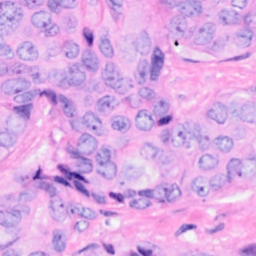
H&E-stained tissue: Breast